Question: Hi I would like to check if chatroom already exist. and I don't want to make another chatroom with the same person. I searched it a lot and I found this code but it didn't work for me. I can make a lot of chatroom with the same person.
<URL>
like that

firebase data
if you help me I'd really appreciate it.
'''
const userChatRef = db
.collection('chats')
.where('users', 'array-contains', user.email);
const [chatsSnapshot] = useCollection(userChatRef);
const makeRoom = () => {
if (user.email !== email && !chatAlreadyExists(email)) {
db.collection('chats')
.add({
users: [user.email, email],
})
.then(doc => {
navigate(MESSAGEROOM, {id: doc.id, recipientEmail: email});
});
} else {
alert('Already exist!');
}
};
const chatAlreadyExists = recipientEmail => {
!!chatsSnapshot?.docs.find(
chat =>
chat.data().users.find(userEmail => userEmail === recipientEmail)?.length > 0,
);
'''
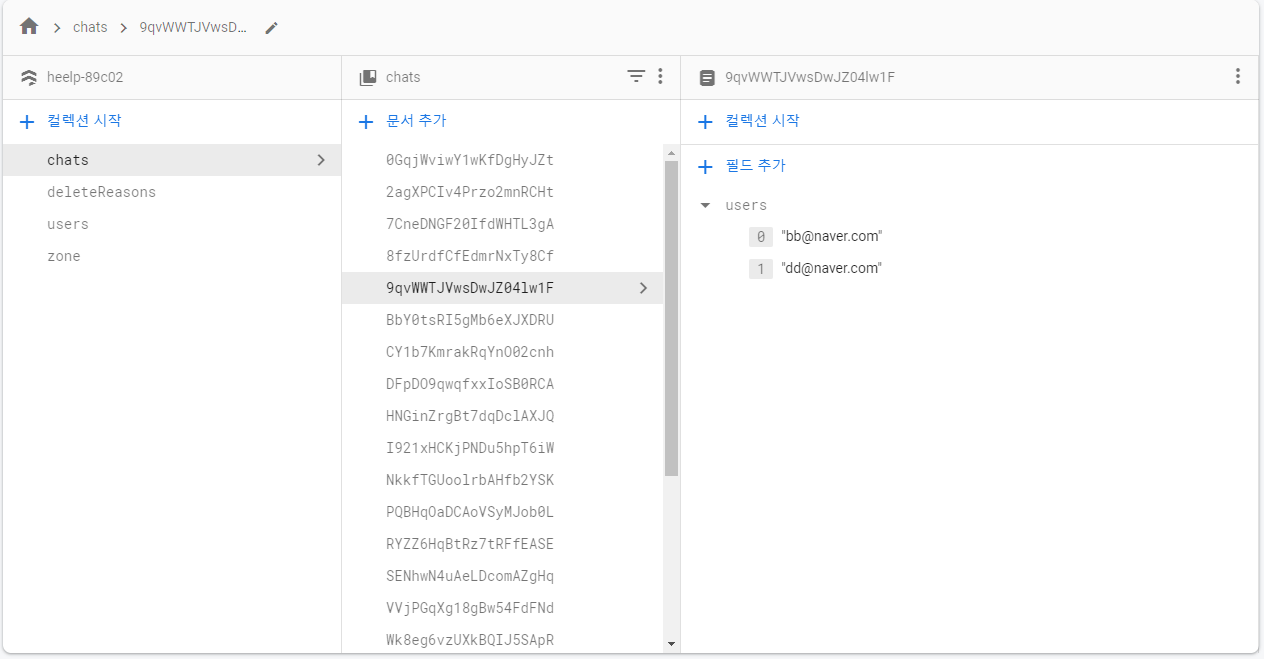
Answer: Unfortunately you currently can't have more than one ''array-contains'' statements in a firebase query. I would suggest to simply do the following:
'''
const checkForDuplicateChat = (userid1, userid2) => {
const db = firebase.firestore()
// fetching all chats of bb@naver.com
// userid1 = e.g. bb@naver.com
let chats = db.collection('chats').where('users', 'array-contains', userid1).get()
// mapping the parsed json data in the array
data = data.docs.map(el => el.data())
// el.users.length === 2 to check if it is a chat existing only
// between user1 and user2 (excluding groupchats etc.)
// userid2 = f.e. dd@naver.com
data = data.filter(el => el.users.length === 2 && el.users.includes(userid2))
if(data.length > 0) return // what ever happens when there already is a chat
createChat(user1, user2)
}
'''
I hope this helps at first, but keep in mind you will have a ton of reads when all users have a lot of chats, because you always have to fetch all the chats of the user before filtering out.
You also could add an Array to the document of each user, which lists all other users he has a chat with like:
'''
bb@naver.com:{
mail: "bb@naver.com",
hasChatWith: [
"dd@naver.com",
"cc@naver.com",
"ee@naver.com"
]
}
'''
So in this case you just have to check the array 'hasChatWith' of bb@naver.com before he opens a chat. If you open a new chat make sure you add users to eachothers list.